九年级 · 画法几何学
如图, 在 $R t \triangle A B C$ 中, $\angle A B C=90^{\circ}, \angle A=32^{\circ}$, 点 $B, C$ 在 $\odot O$ 上, 边 $A B, A C$ 分别交 $\odot O$ 于 $D$, $E$ 两点, 点 $B$ 是 $\overparen{C D}$ 的中点, 则 $\angle A B E=$

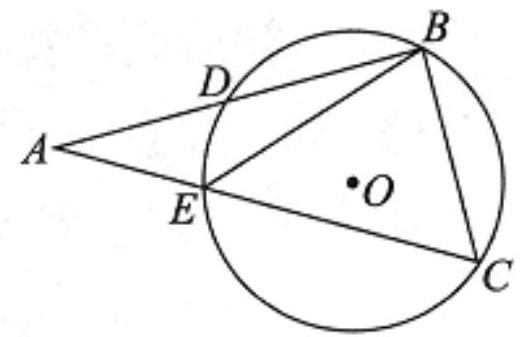
答案:  $13^{\circ}$